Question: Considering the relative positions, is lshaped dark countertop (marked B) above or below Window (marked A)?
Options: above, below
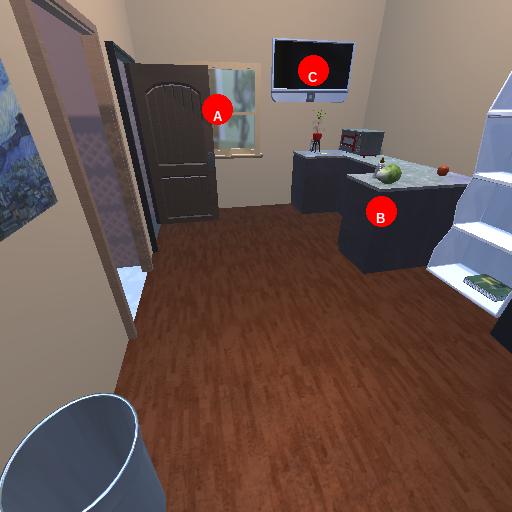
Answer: above